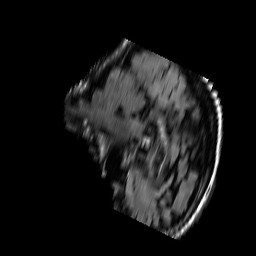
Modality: FLAIR
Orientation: sagittal
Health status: ill
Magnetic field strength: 3 T